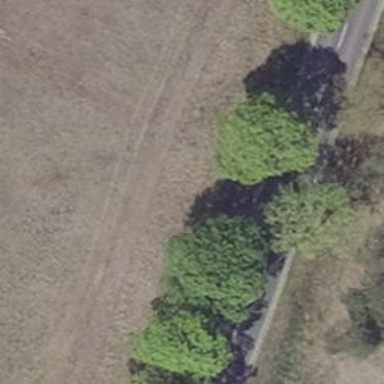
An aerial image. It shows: Deciduous broadleaved tree.